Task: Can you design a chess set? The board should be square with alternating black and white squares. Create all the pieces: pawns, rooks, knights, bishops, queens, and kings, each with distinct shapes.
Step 2256:
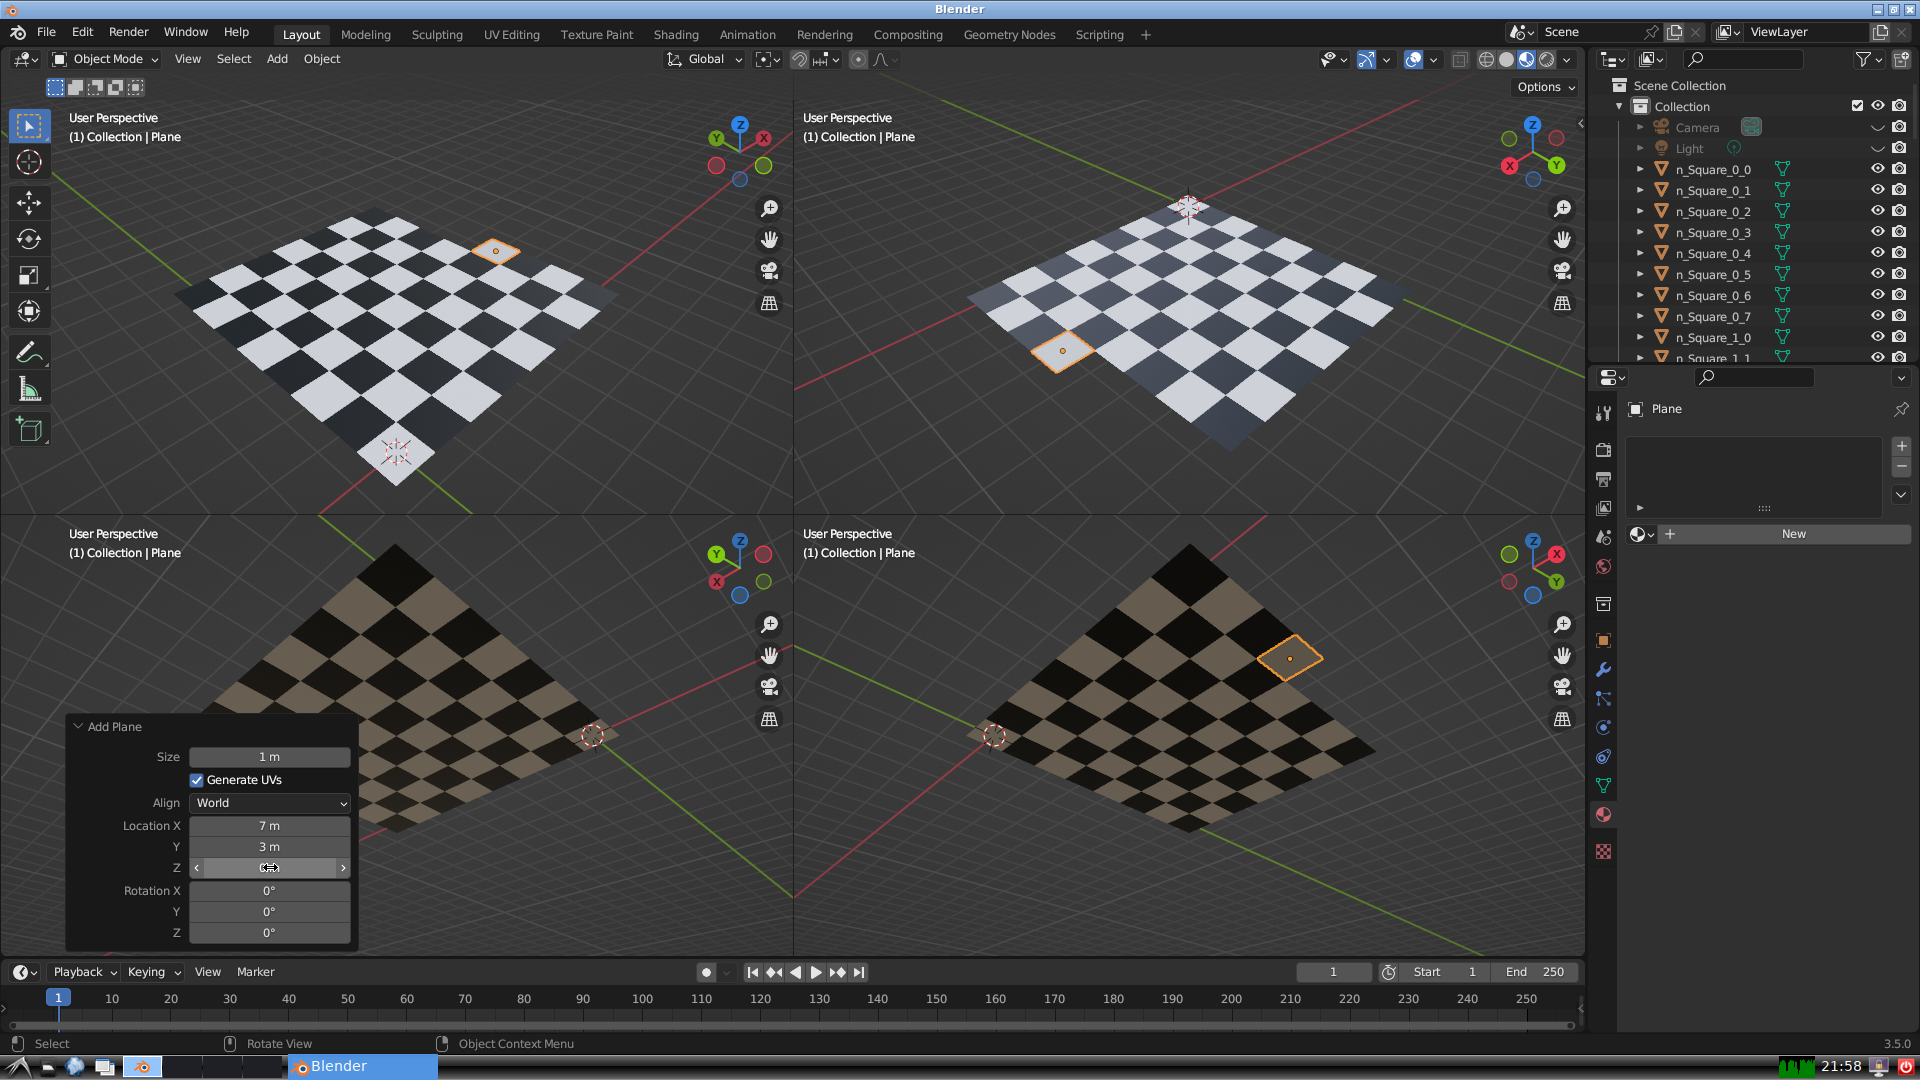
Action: click: no